Milling tool wear sample.
Tool blade image: 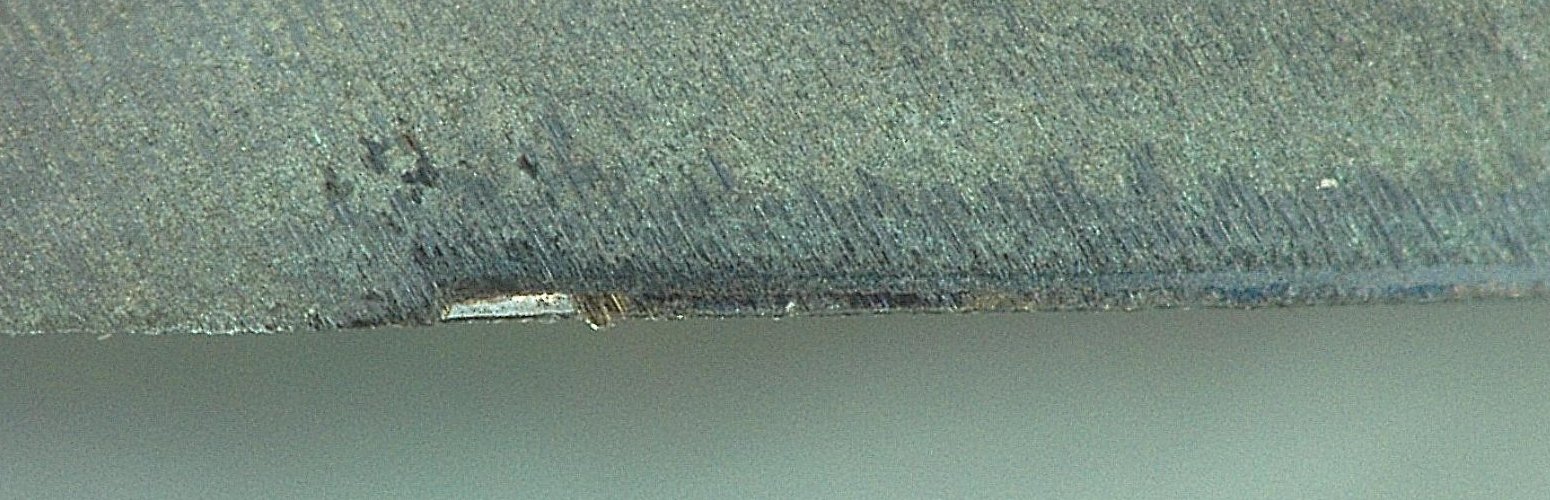
Chip image: 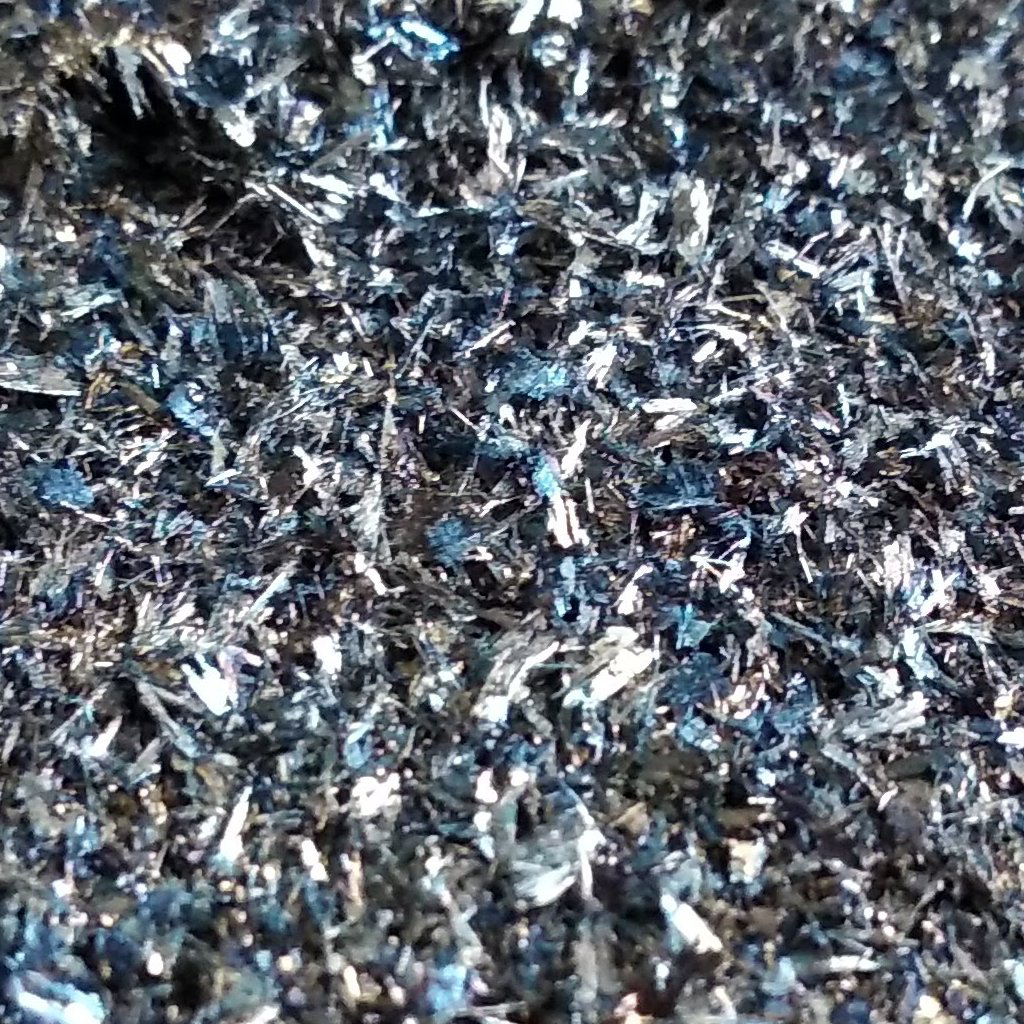
Workpiece image: 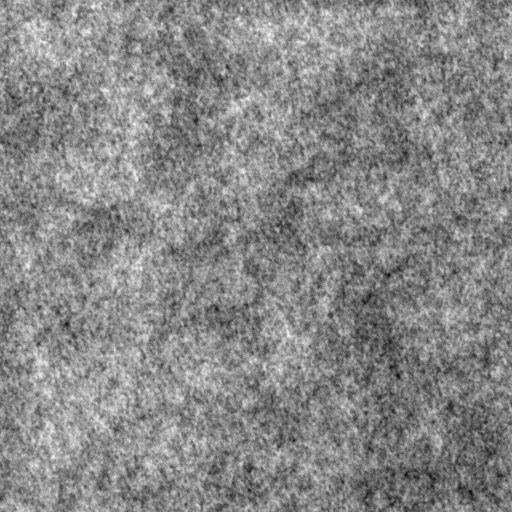
Tool wear state: dulled
Gaps: 14.2
Flank wear: 136.36
Overhang: 15.44
Force-signal Mel-spectrograms (X, Y, Z axes): 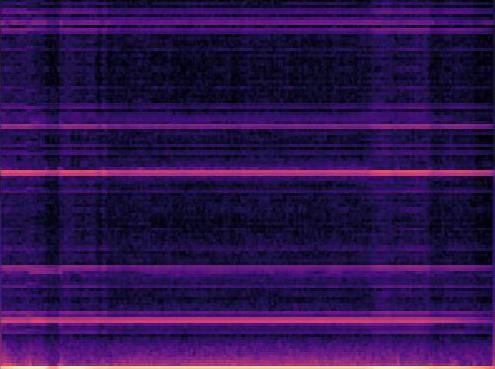 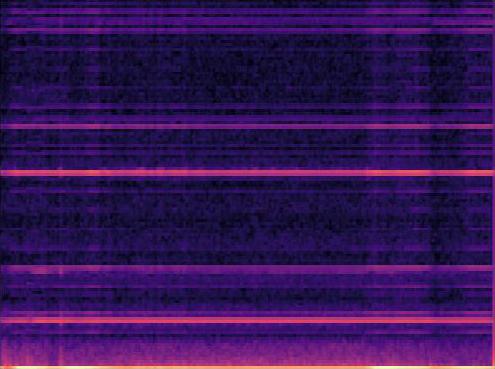 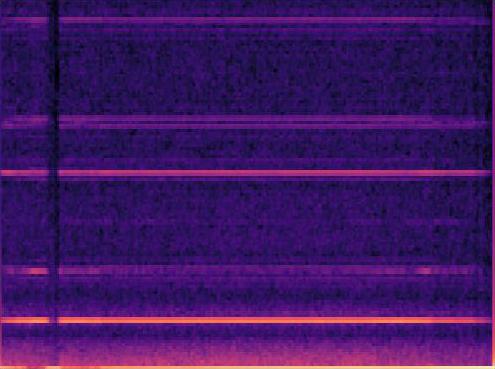
Force-signal scalograms (X, Y, Z axes): 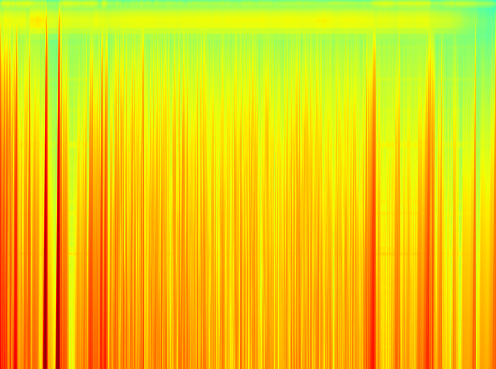 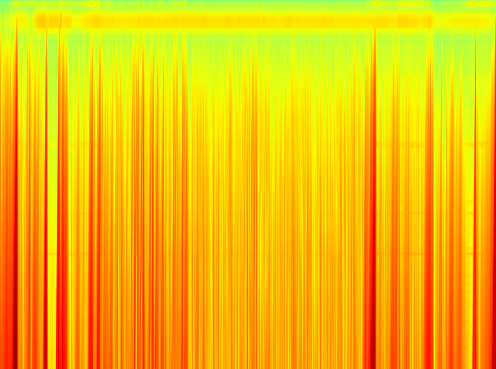 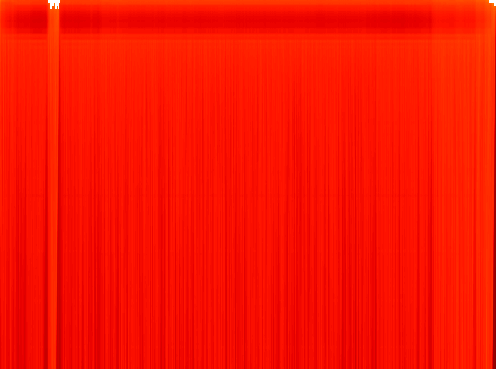
Force phase: accelerated_severe_wear